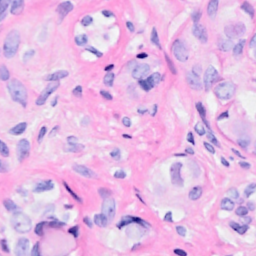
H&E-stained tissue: Breast